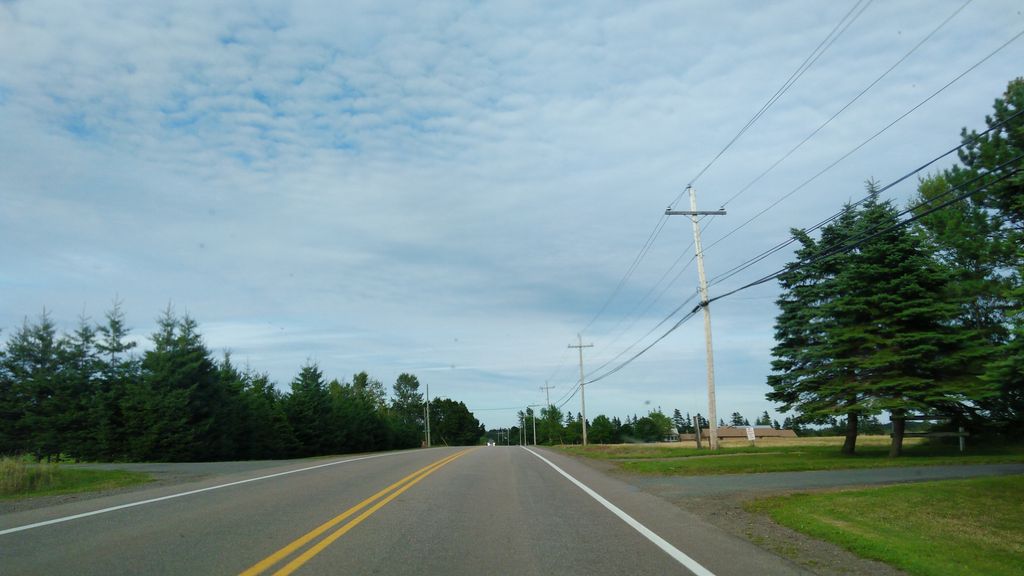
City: charlottetown